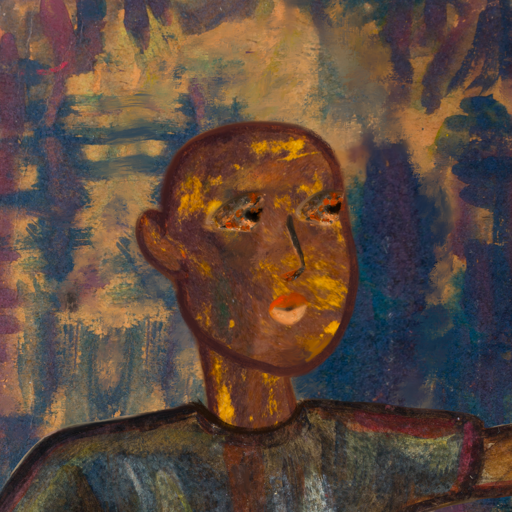
Background: InTheSun, Head And Neck Side: Comrade, Face Side: Gypsy_Queen, Bust: Mosgoul, Hair Side: Blank, Head Accessory: Blank, Second Necklace: Blank, Necklace: Blank, Baby: Blank